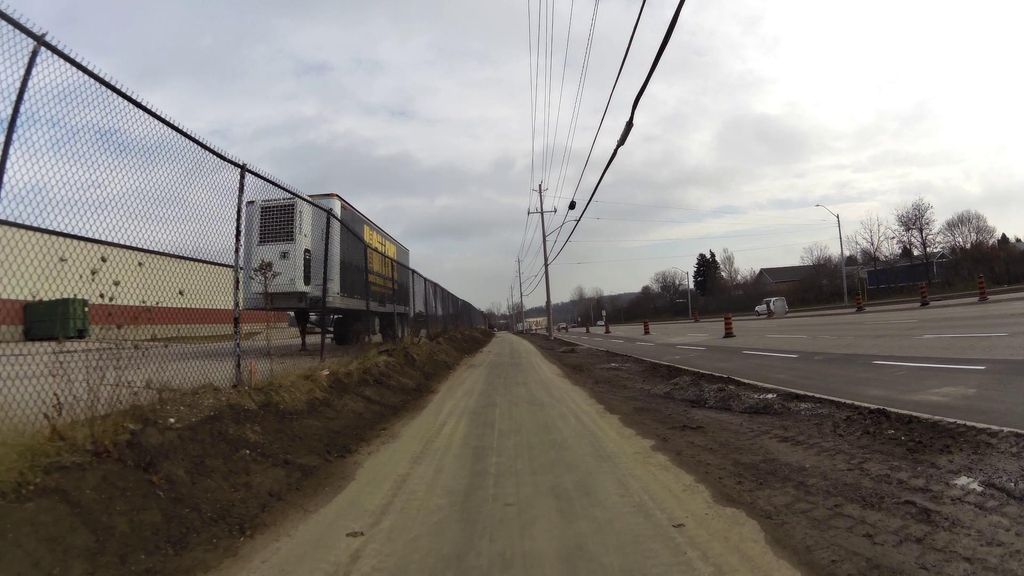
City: kitchener-waterloo